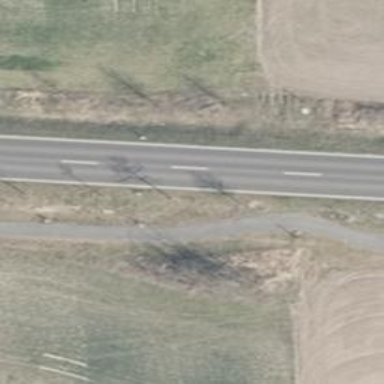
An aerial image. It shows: Asphalt path.